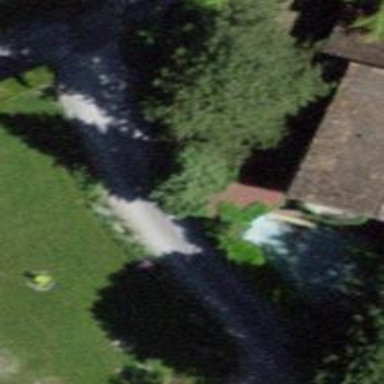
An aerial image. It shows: Gravel residential road.